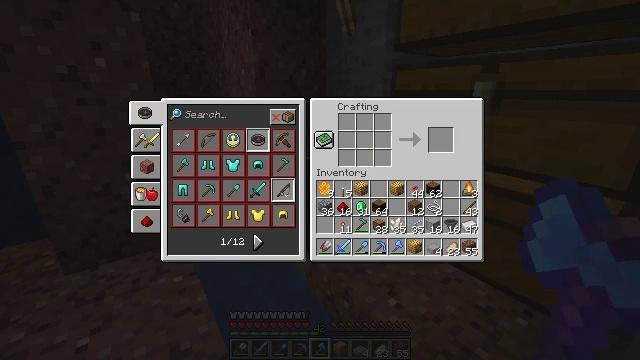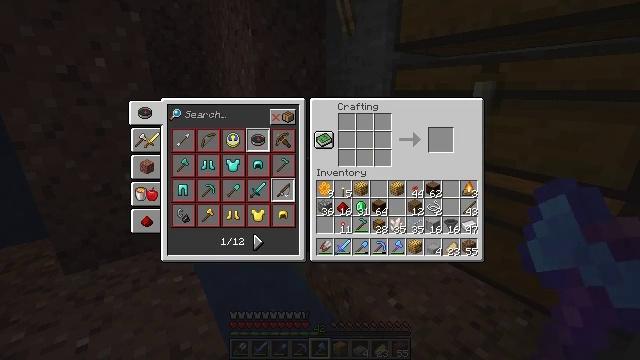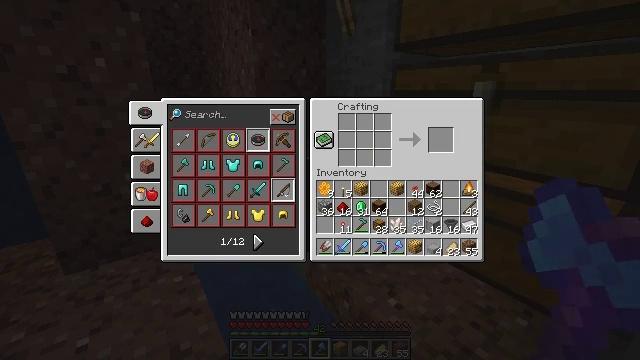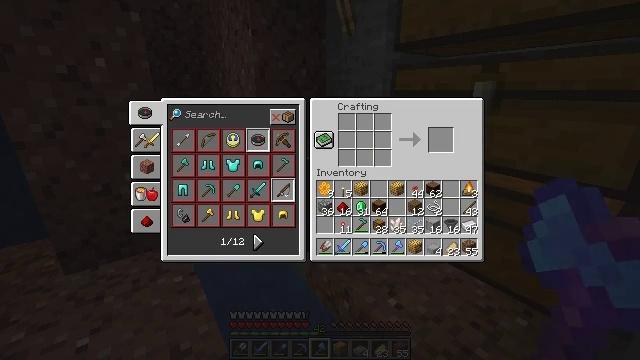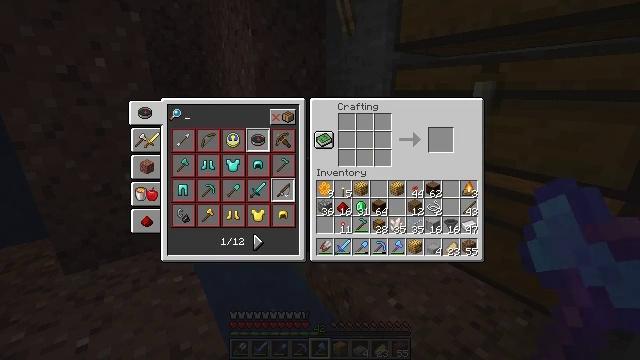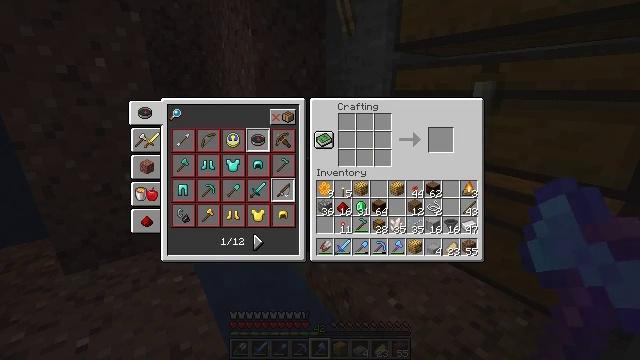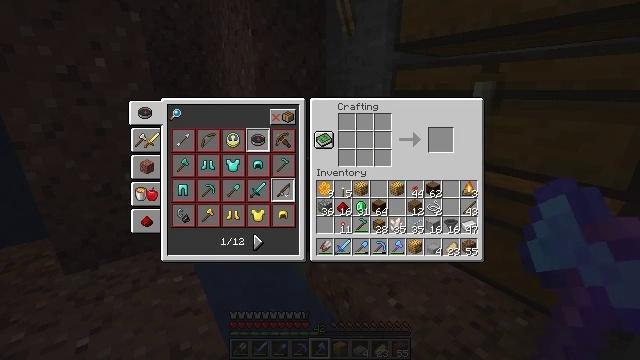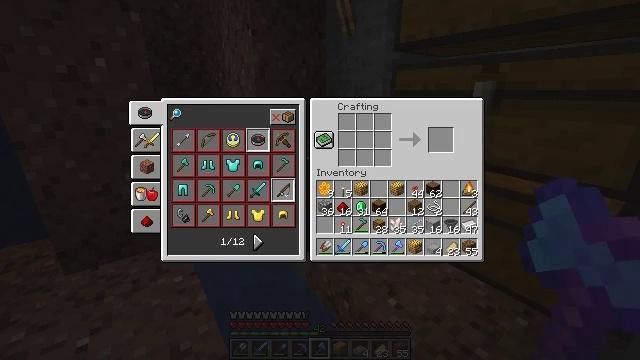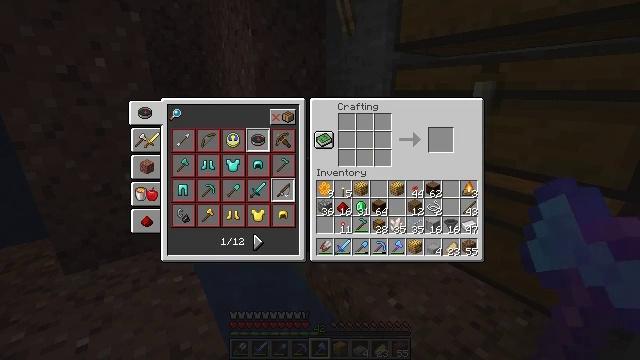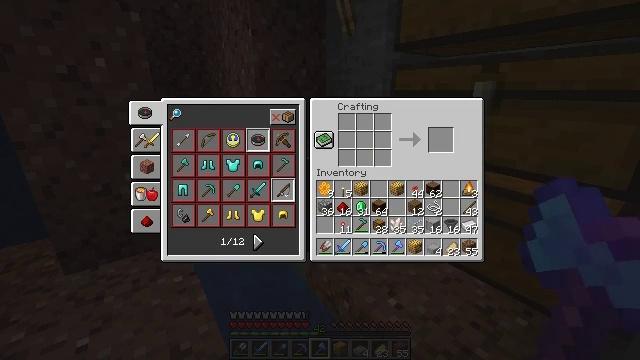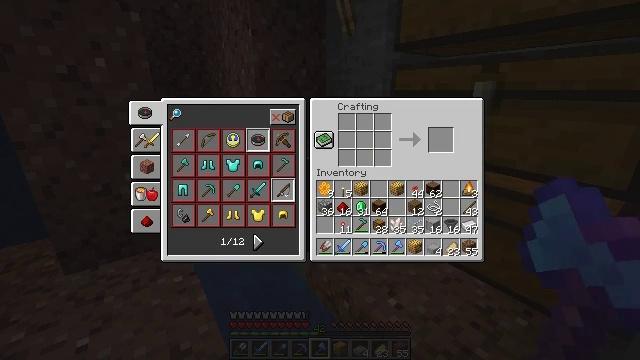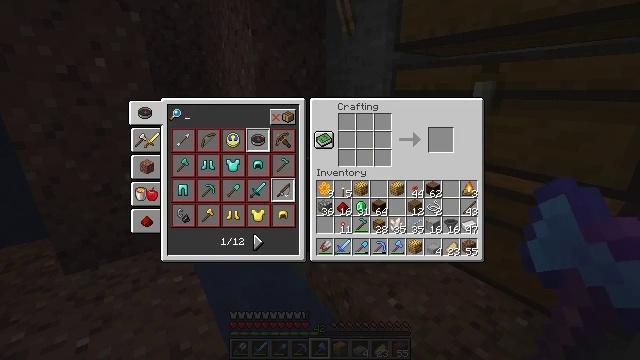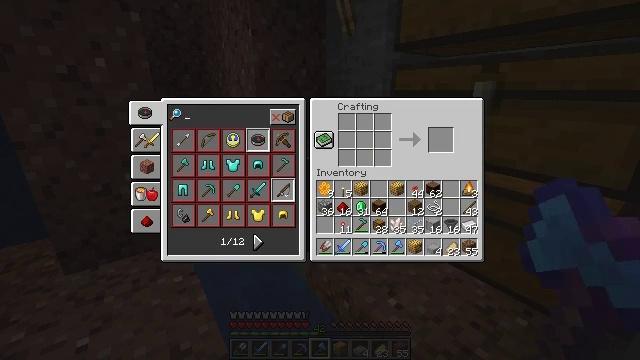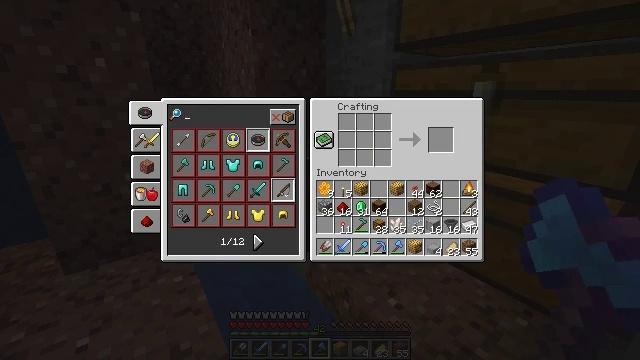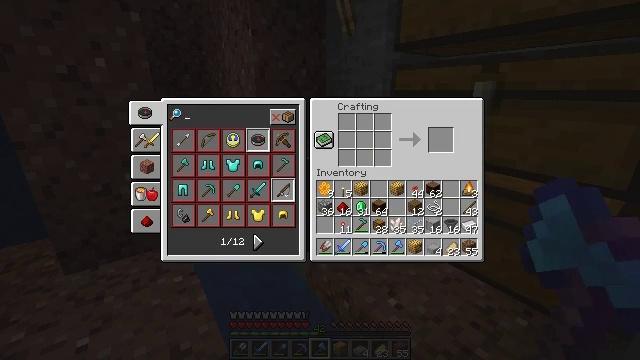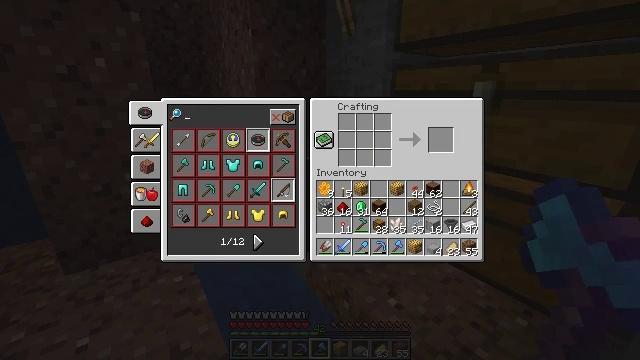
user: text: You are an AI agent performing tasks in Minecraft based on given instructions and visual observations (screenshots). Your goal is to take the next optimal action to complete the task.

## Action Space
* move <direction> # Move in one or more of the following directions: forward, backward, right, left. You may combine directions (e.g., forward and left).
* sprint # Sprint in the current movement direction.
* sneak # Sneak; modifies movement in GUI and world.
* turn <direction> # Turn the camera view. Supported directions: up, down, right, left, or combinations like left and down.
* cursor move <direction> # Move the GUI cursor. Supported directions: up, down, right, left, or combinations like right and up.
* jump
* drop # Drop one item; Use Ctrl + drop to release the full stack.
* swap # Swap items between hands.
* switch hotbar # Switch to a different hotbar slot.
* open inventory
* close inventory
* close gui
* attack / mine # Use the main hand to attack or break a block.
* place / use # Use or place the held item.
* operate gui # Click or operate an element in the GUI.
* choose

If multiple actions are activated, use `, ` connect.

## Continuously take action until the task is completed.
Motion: motion action
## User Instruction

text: Interact with the crafting table to make a beehive.
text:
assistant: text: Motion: no_op
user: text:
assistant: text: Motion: no_op
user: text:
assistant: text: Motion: no_op
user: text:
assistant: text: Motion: operate gui
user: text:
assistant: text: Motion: operate gui
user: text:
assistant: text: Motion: no_op
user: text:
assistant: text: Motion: no_op
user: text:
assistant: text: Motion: no_op
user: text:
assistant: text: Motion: no_op
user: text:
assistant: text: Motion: no_op
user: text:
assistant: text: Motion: no_op
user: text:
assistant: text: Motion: no_op
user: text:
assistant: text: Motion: no_op
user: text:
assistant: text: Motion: no_op
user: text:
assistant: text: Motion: no_op
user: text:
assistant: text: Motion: no_op
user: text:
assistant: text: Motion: no_op
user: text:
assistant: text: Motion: no_op
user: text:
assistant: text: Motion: no_op
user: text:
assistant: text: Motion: no_op
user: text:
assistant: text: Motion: no_op
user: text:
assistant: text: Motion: no_op
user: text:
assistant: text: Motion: no_op
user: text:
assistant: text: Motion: no_op
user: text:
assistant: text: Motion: no_op
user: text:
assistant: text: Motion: no_op
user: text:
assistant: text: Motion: no_op
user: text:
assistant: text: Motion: no_op
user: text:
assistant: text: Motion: no_op
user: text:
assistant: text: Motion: no_op